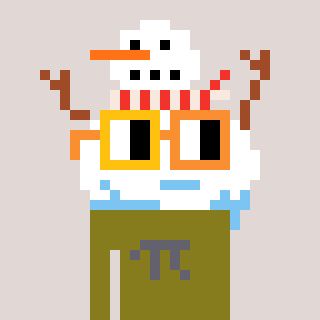
a pixel art character with square yellow and orange glasses, a snowman-shaped head and a gunk-colored body on a warm background